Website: bh-photo
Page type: address-validator
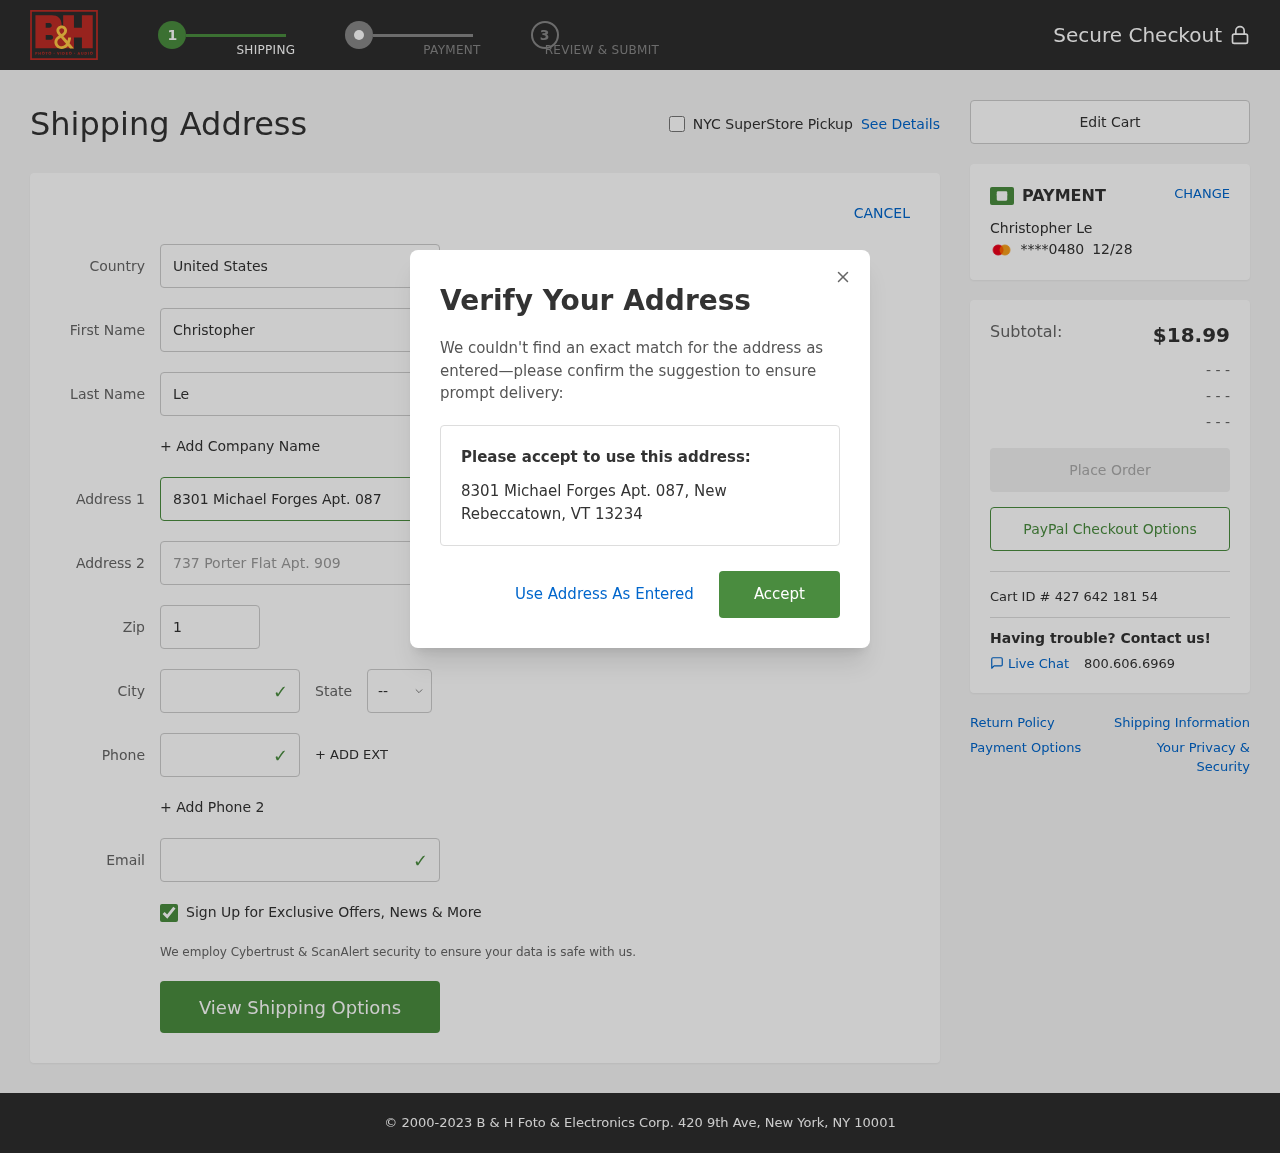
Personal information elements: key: PII_CARD_EXPIRY
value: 12/28
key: PII_CARD_LAST4
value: ****0480
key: PII_CITY
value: New Rebeccatown
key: PII_COUNTRY
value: United States
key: PII_EMAIL
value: cle@gmail.com
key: PII_FIRSTNAME
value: Christopher
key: PII_FULLNAME
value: Christopher Le
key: PII_LASTNAME
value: Le
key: PII_PHONE
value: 3393828196
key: PII_POSTCODE
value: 13234
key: PII_STATE_ABBR
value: VT
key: PII_STREET
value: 8301 Michael Forges Apt. 087
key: PII_STREET2
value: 737 Porter Flat Apt. 909
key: PII_CITY_STATE_ZIP
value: New Rebeccatown, VT 13234
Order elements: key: ORDER_SUBTOTAL
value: $18.99
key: ORDER_ID
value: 427 642 181 54